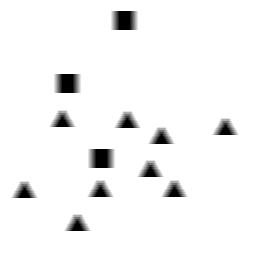
Squares: 3
Triangles: 9
Stars: 0
Total shapes: 12